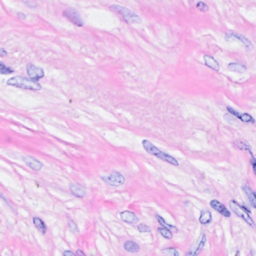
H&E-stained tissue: Breast